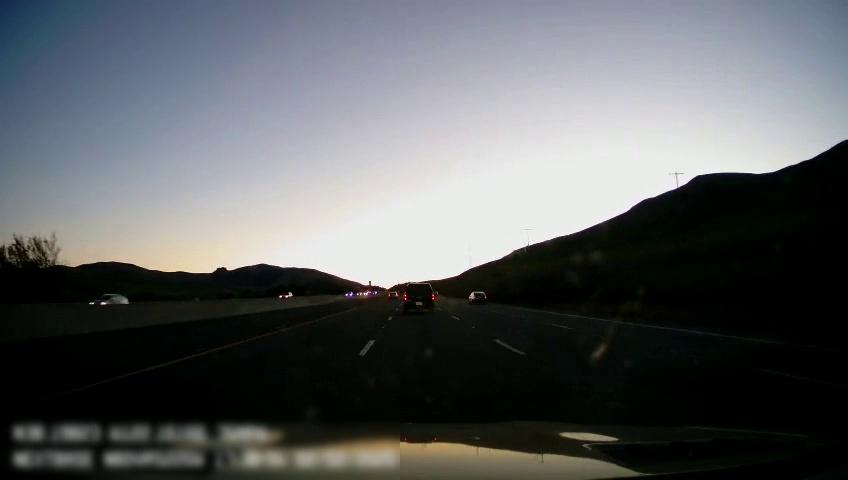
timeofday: Day
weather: Sunny
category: Drivable Space
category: Vehicles | Car
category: Vehicles | SUV
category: Vehicles | Car
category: Vehicles | Car
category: Vehicles | SUV
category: Lanes | Alternate Lane
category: Lanes | Current Lane
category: Lanes | Current Lane
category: Lanes | Alternate Lane
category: Lanes | Alternate Lane